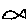
Label: fish